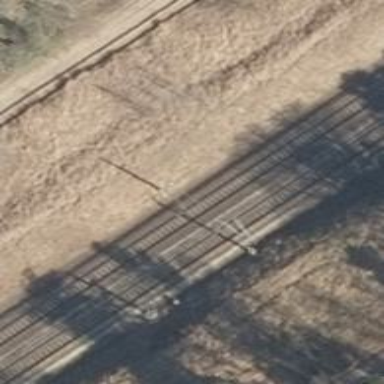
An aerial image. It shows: Railway milestone with catenary mast.